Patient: sex M, age 69
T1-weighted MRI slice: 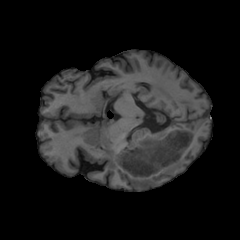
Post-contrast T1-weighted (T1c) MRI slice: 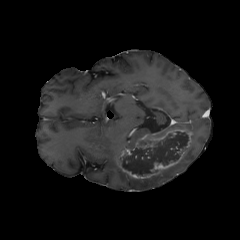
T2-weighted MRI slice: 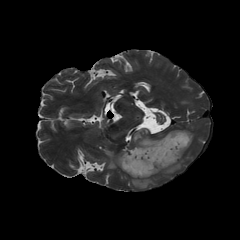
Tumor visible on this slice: yes
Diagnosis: Glioblastoma, IDH-wildtype
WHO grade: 4